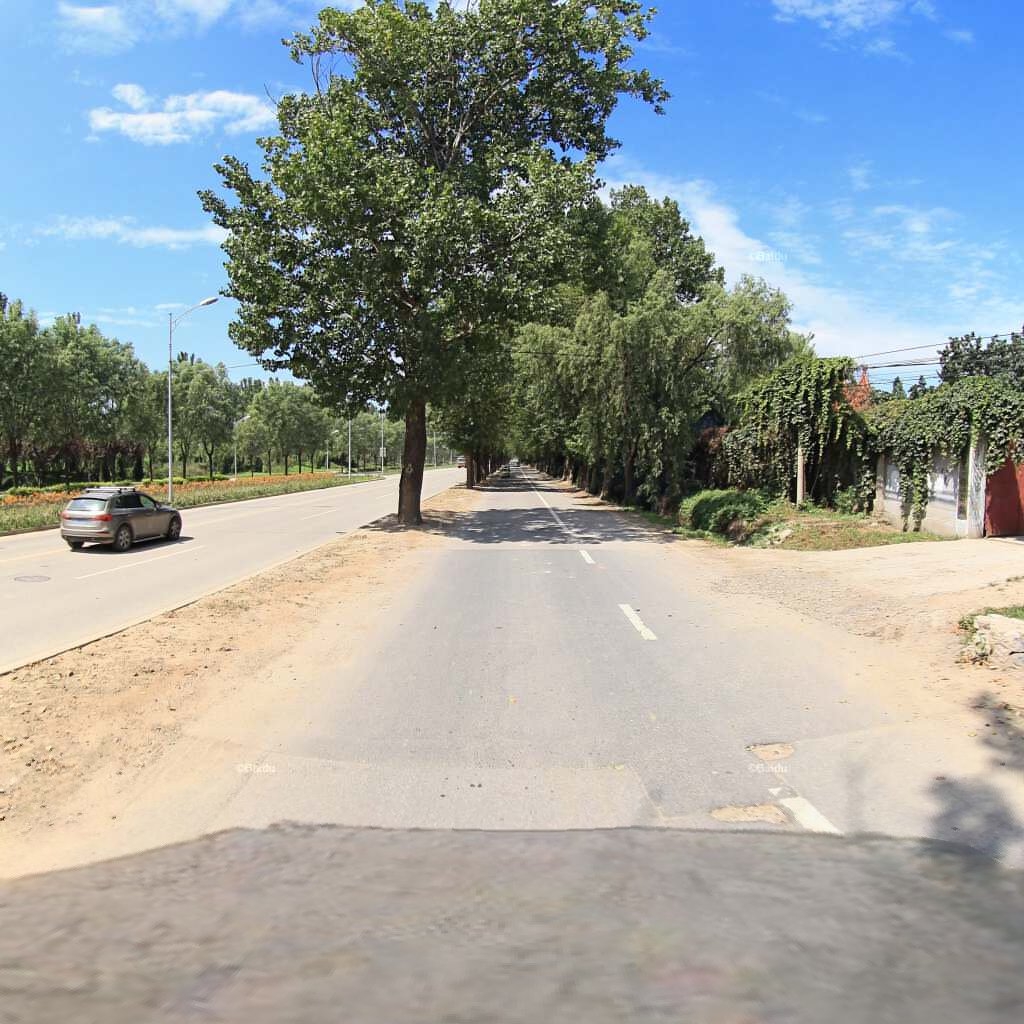
Region: Haidian
Road damage annotations: pothole, pothole